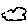
Label: cloud